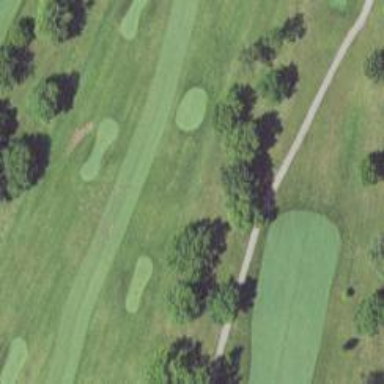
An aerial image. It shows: Green golf area with grass land use.